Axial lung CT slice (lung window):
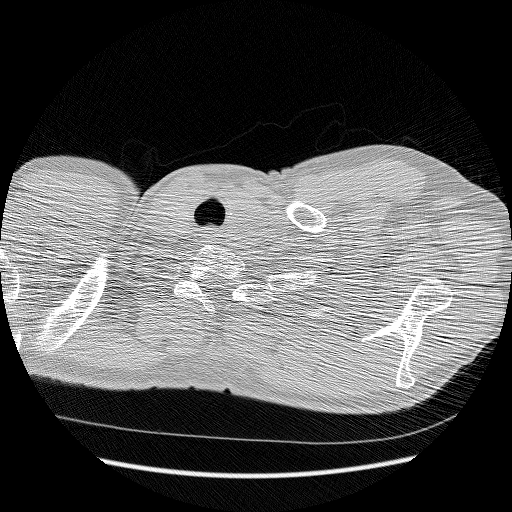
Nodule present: no